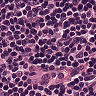
Metastatic tissue present: no